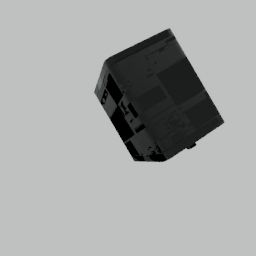
Label: electronics